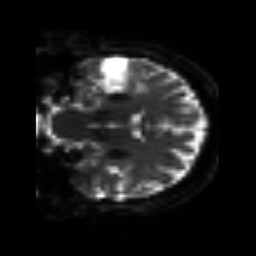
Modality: sbref
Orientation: coronal
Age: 59
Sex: female
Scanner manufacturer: siemens
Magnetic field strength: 3 T
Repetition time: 3.2 s
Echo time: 0.081 s